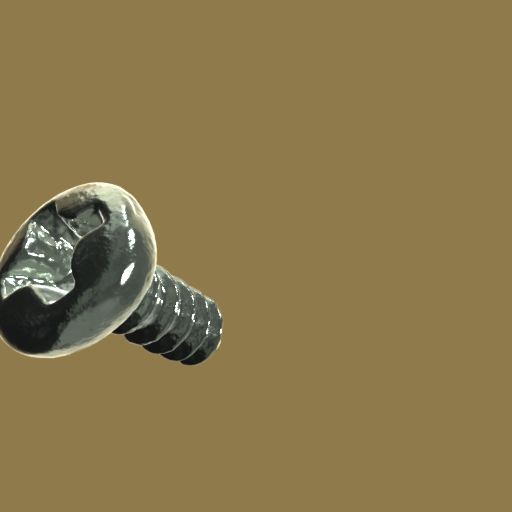
Label: screw